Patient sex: F
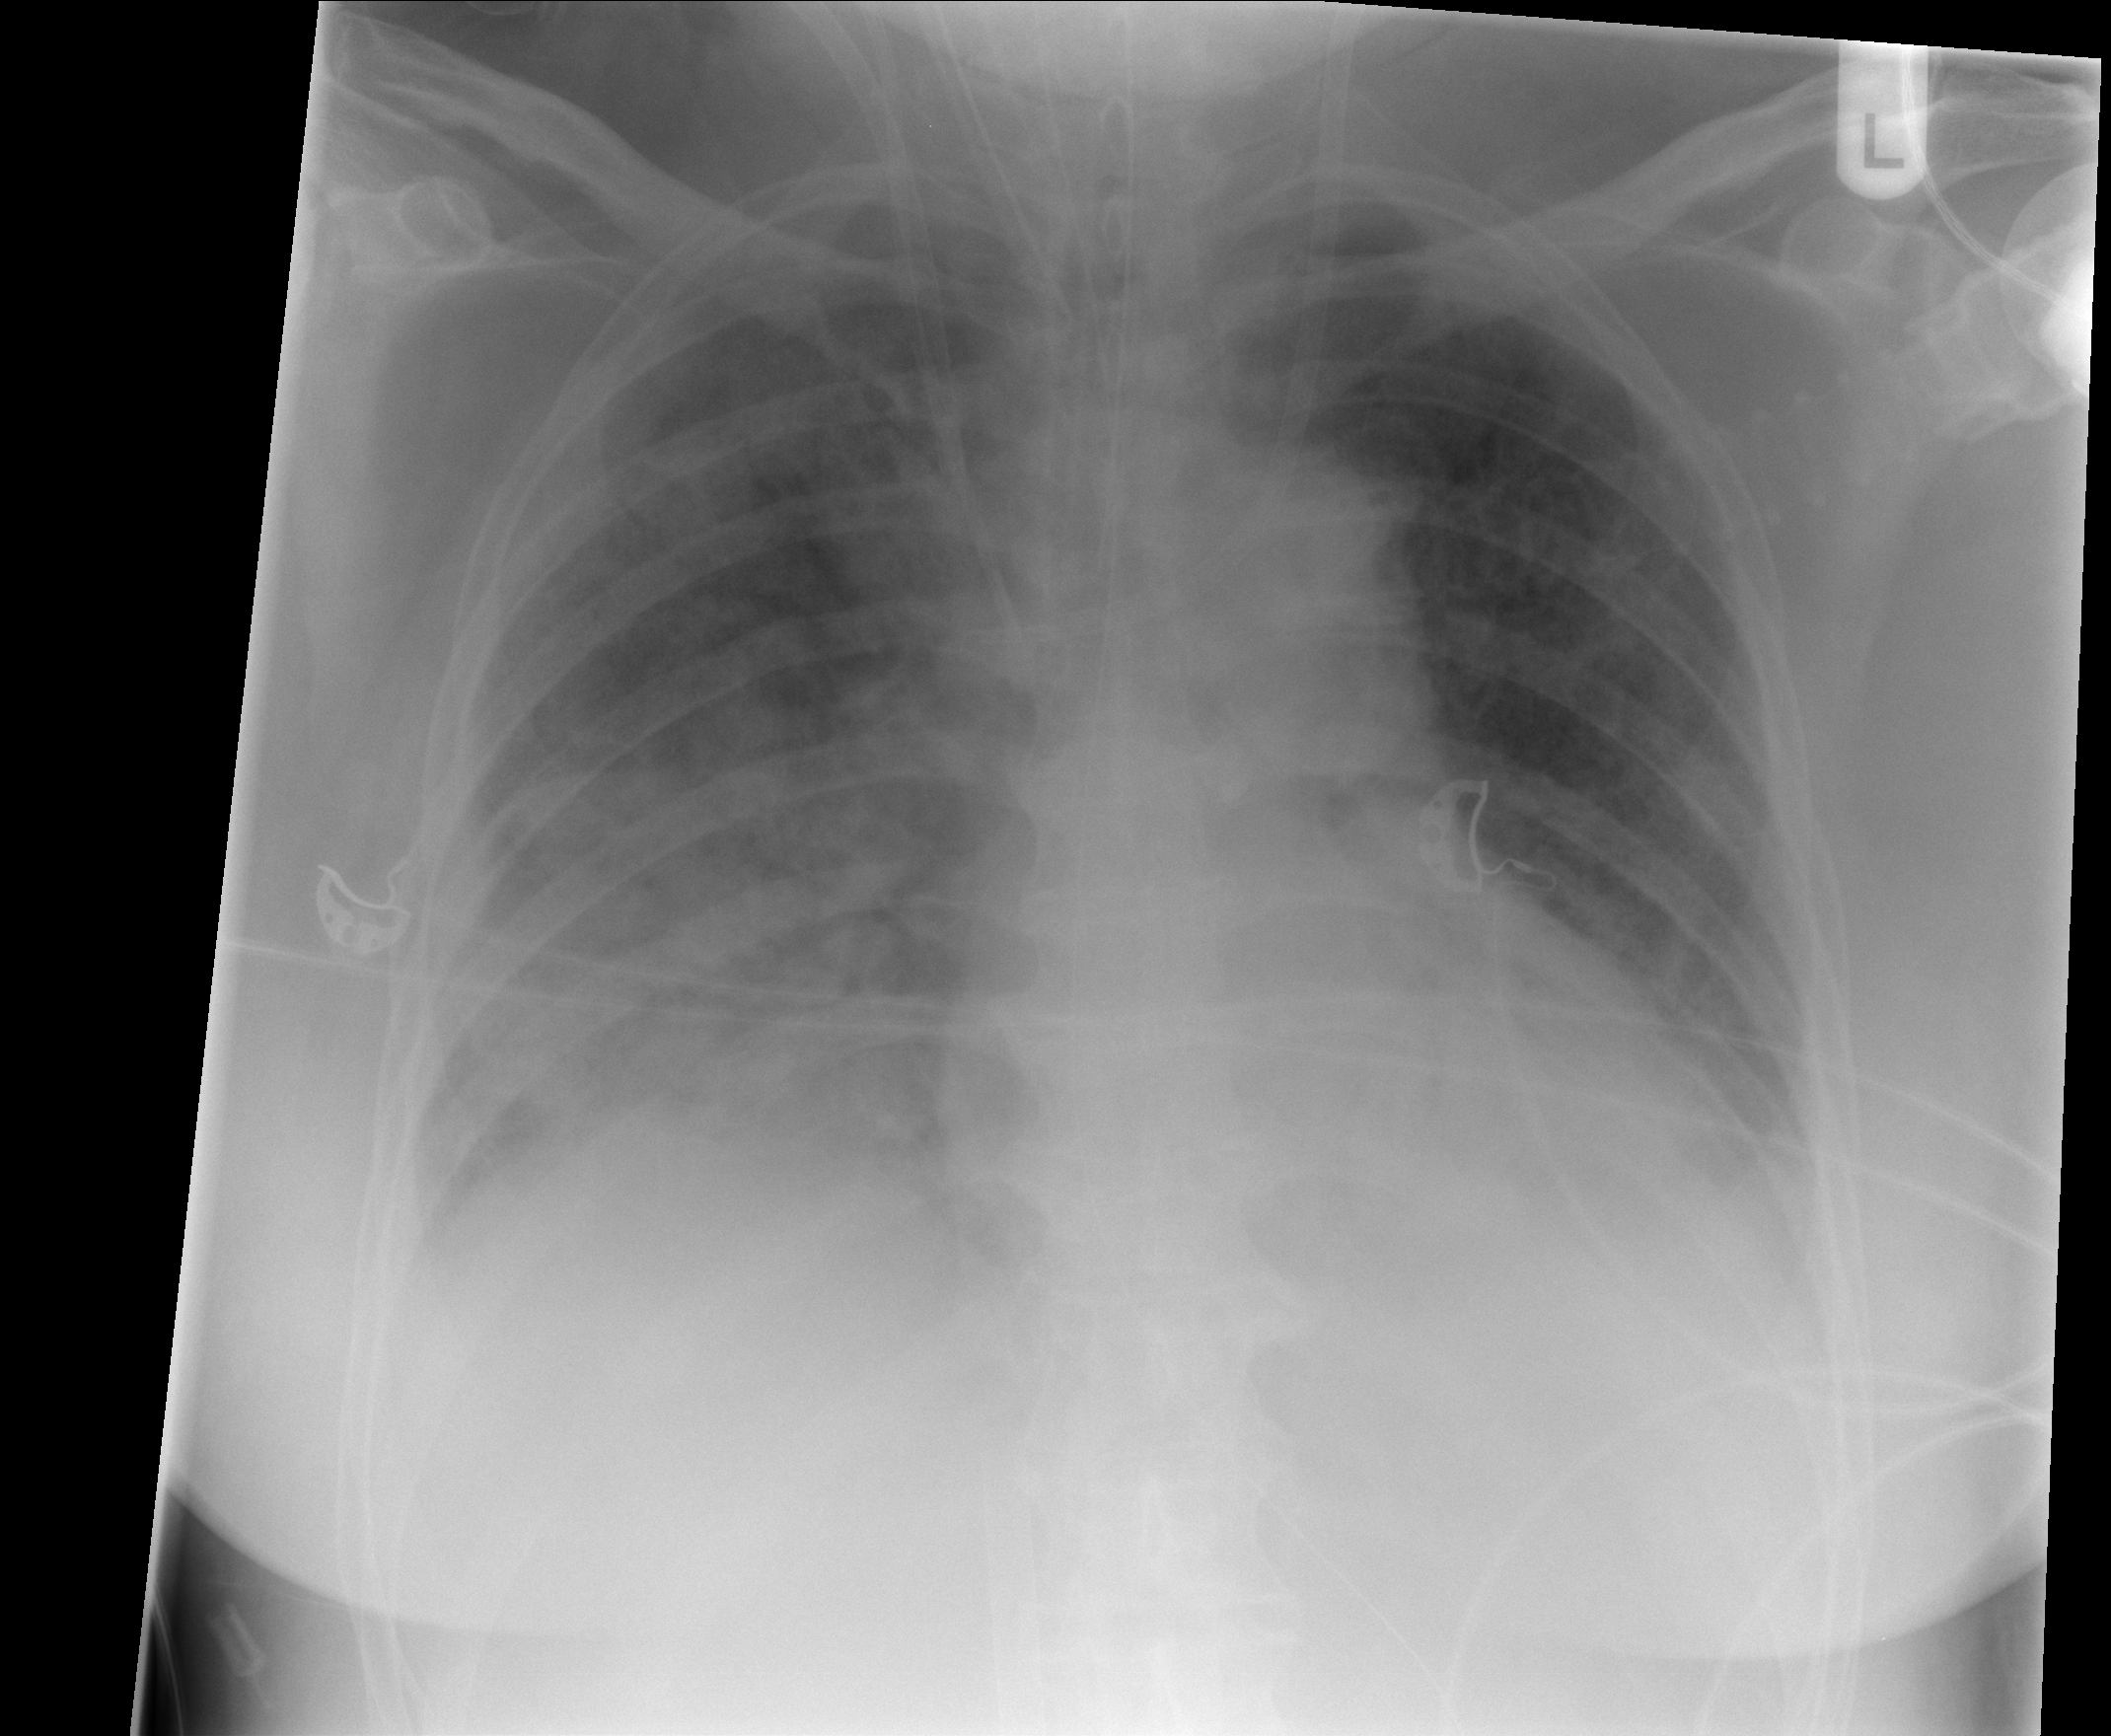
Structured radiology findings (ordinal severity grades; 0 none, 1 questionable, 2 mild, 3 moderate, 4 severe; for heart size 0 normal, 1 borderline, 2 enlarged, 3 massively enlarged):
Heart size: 1
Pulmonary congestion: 2
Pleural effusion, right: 2
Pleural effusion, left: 2
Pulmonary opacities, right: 4
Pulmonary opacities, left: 1
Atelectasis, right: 3
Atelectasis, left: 2